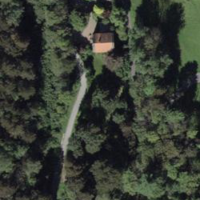
EUNIS habitat code: 41
Species observed at this site:
Anthocharis cardamines
Issoria lathonia
Acer pseudoplatanus
Erithacus rubecula
Zygaena lonicerae